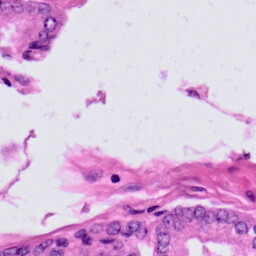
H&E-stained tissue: Prostate